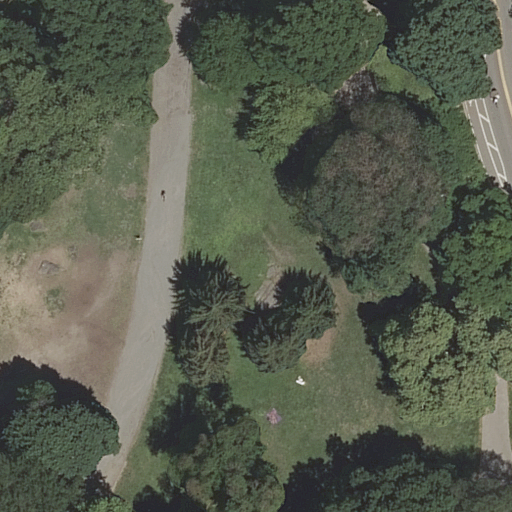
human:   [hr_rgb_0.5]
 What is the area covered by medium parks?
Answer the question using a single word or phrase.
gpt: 0m2

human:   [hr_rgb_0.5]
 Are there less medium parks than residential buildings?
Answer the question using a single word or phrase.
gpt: no

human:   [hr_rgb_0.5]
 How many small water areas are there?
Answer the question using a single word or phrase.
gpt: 0

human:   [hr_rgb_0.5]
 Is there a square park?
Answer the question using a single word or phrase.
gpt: no

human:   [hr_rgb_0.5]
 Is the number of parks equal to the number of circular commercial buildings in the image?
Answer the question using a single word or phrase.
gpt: no

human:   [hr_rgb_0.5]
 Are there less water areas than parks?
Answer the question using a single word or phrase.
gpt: yes

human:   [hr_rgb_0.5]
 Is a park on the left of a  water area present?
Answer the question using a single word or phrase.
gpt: no

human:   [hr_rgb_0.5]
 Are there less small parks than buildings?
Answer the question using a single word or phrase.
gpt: no

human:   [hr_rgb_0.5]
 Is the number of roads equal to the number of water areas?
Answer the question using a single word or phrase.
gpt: no

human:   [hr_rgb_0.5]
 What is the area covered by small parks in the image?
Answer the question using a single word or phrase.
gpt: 0m2

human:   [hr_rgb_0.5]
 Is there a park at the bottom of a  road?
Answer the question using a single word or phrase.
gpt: no

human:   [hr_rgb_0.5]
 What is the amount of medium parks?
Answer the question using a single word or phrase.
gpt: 0

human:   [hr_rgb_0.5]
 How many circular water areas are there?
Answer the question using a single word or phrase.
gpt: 0

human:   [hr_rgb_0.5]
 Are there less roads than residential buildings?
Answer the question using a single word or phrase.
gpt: no

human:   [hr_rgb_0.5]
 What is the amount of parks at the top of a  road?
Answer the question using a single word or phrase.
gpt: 1

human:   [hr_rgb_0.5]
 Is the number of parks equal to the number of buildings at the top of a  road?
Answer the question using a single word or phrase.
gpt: no

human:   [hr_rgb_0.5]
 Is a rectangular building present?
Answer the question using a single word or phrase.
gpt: no

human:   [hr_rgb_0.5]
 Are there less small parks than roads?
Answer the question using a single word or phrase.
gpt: yes

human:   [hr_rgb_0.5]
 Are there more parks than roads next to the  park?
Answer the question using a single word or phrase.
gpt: no

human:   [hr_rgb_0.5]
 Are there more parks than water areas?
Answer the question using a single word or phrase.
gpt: yes

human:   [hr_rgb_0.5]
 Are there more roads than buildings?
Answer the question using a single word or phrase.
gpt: yes

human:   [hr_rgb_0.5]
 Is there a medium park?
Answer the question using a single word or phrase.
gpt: no

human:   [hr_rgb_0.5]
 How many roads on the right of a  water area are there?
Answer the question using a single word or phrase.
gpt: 0

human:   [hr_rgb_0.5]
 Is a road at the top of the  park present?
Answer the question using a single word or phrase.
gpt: no

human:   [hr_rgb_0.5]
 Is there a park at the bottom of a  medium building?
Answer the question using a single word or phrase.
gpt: no

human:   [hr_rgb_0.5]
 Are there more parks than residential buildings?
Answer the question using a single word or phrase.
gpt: yes

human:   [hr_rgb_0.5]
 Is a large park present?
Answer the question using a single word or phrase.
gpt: yes

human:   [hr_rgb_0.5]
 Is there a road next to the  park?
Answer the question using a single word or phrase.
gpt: yes

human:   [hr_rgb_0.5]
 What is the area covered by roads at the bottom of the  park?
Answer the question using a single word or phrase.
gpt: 0m2

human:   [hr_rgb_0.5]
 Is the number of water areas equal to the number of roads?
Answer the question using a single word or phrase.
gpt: no

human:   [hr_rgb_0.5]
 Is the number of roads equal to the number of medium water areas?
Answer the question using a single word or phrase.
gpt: no

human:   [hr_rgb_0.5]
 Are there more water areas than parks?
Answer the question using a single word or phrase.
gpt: no

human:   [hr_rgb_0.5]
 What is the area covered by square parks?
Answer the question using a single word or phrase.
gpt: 0m2

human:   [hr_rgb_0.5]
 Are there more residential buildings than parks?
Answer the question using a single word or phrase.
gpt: no

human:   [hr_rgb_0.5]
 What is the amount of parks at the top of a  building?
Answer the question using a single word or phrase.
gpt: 0

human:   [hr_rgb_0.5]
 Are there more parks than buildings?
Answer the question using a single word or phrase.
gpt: yes